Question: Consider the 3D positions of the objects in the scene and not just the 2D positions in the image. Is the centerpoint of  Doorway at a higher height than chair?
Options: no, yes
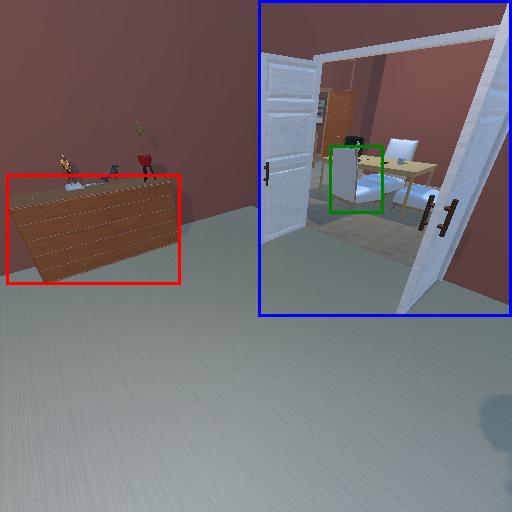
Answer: no